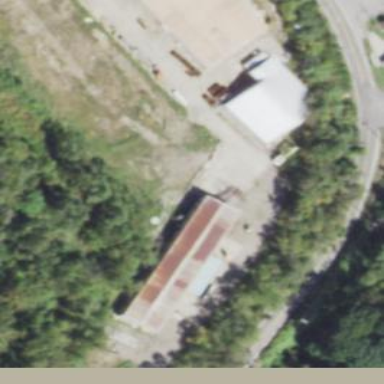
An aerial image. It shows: Shed.